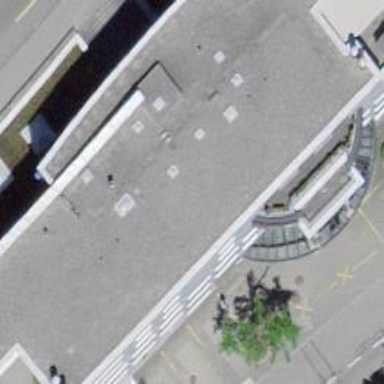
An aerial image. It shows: Commercial building.